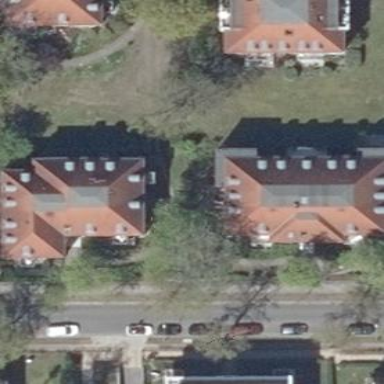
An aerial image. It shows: Hipped roof apartment building.